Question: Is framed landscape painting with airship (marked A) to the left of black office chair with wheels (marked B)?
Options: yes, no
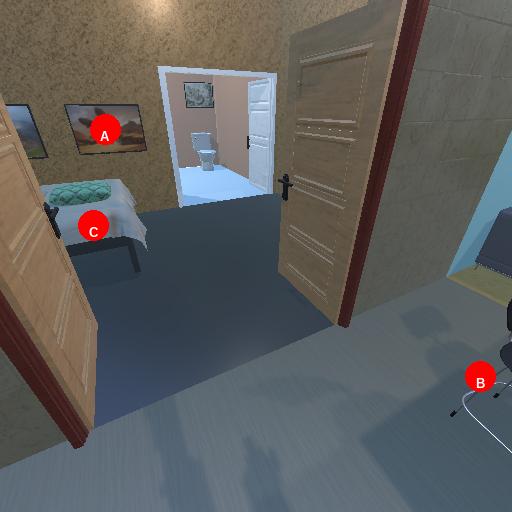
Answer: yes